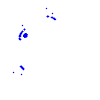
Particle: proton